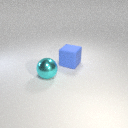
large cyan metal sphere in front of large blue rubber cube